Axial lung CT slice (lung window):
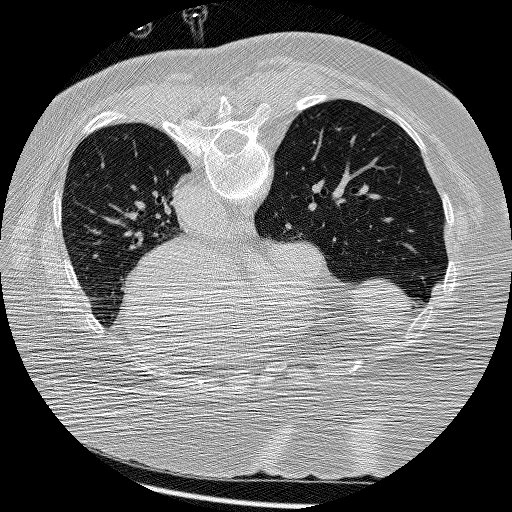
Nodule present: no